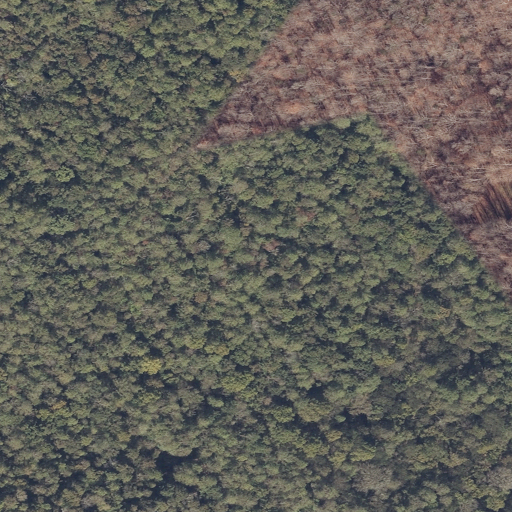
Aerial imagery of depression(s) in Alabama named Calloway Sinks containing only deciduous forest